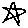
Label: star